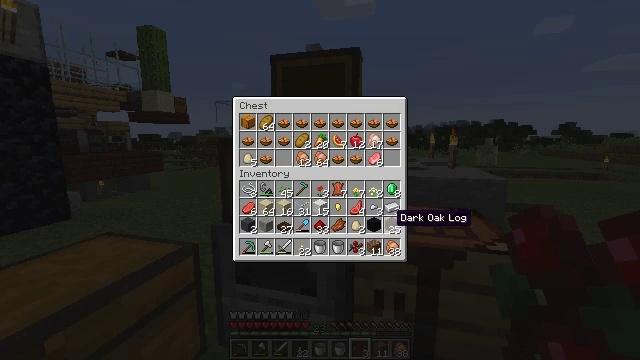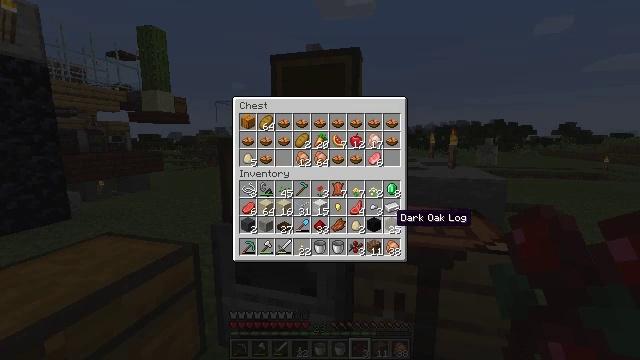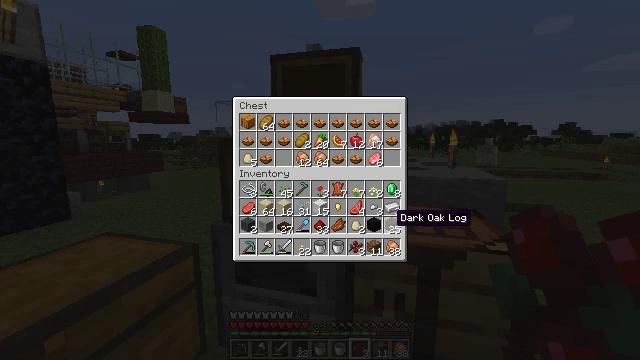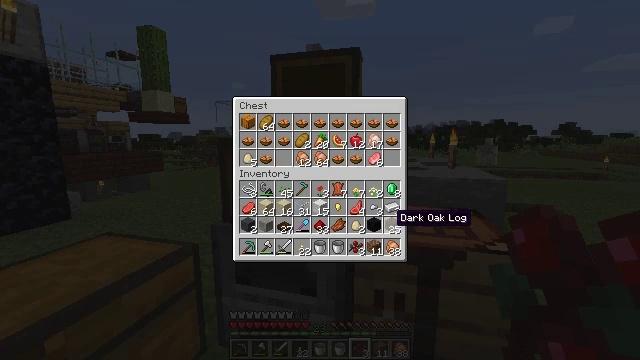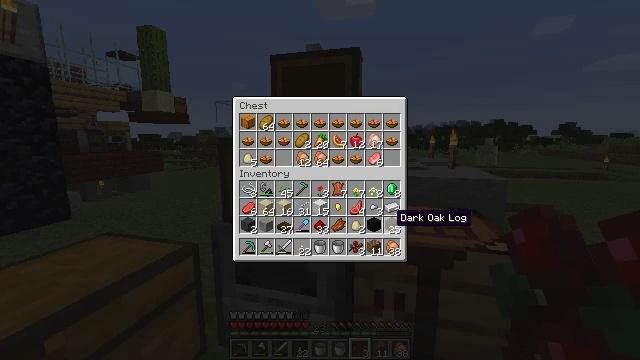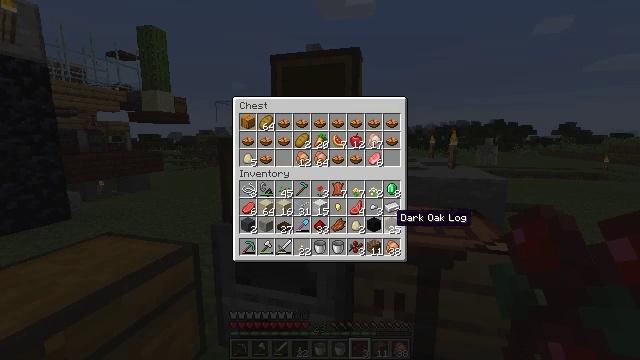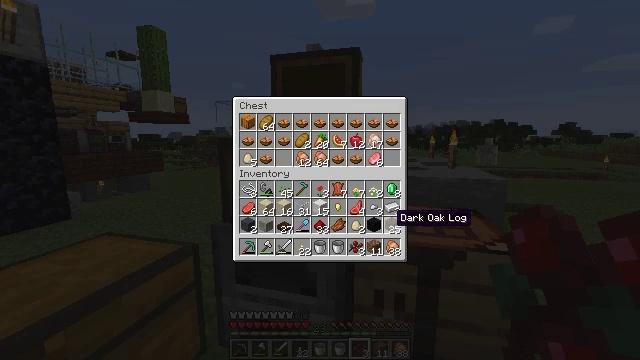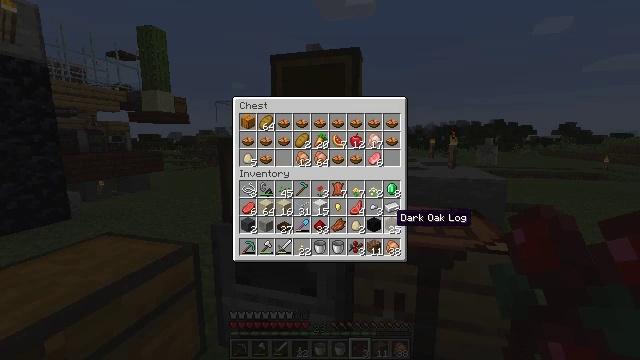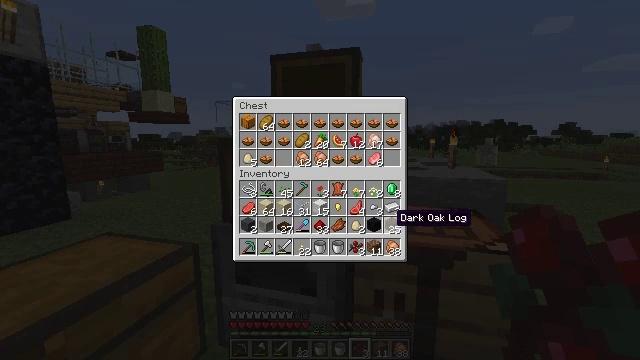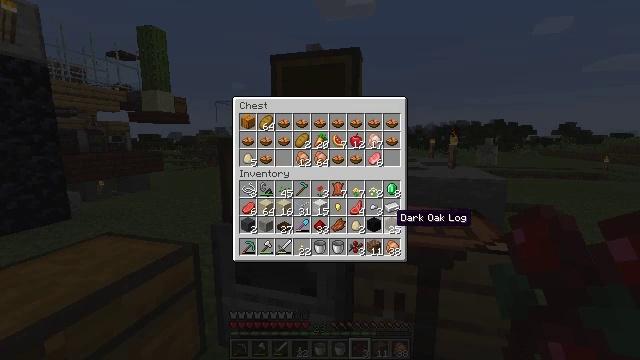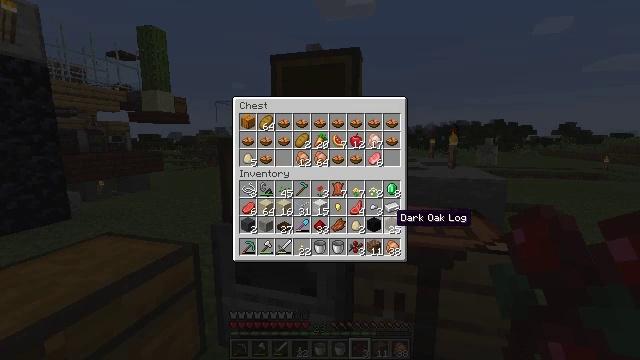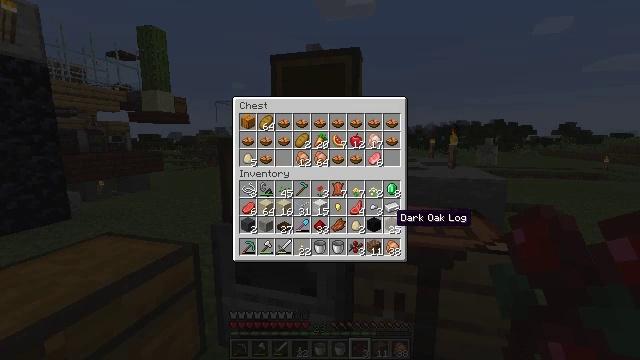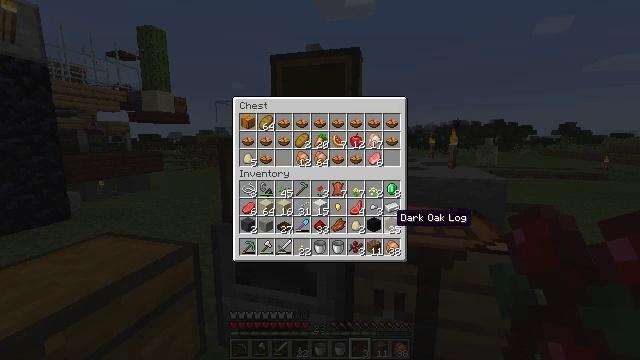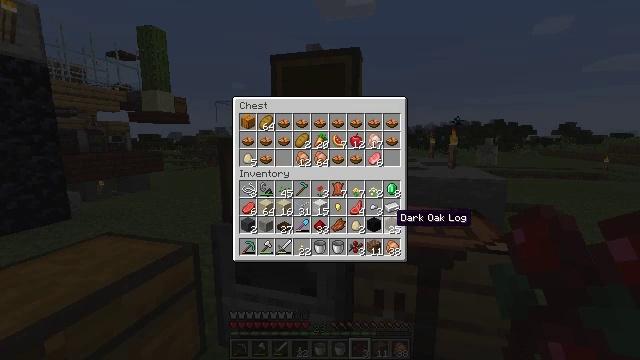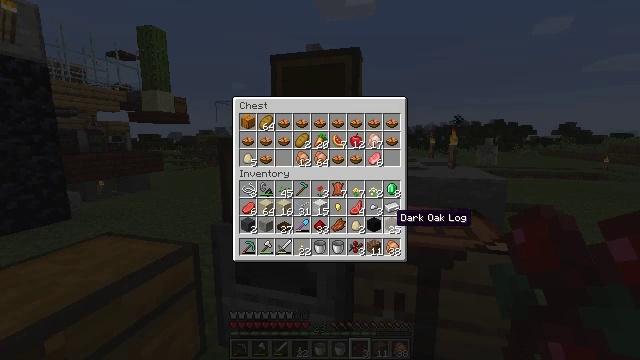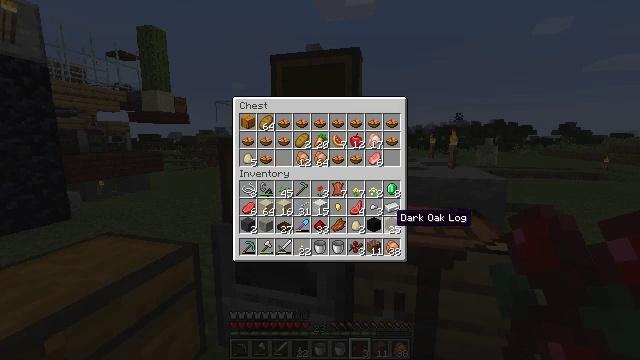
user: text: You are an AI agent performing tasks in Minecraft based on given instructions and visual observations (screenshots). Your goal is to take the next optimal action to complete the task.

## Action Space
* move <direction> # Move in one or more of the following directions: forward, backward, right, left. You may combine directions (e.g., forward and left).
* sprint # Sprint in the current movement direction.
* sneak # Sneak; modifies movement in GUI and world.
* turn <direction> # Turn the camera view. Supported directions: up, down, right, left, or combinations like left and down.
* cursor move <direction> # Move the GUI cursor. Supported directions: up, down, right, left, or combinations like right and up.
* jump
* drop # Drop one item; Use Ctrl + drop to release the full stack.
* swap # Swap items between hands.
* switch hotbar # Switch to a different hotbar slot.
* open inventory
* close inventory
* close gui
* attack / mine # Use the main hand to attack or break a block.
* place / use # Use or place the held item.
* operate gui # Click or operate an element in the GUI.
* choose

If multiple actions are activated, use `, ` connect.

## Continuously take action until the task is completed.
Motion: motion action
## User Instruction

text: Use a furnace to craft dried kelp.
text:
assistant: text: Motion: no_op
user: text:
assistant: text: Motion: no_op
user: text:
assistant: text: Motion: no_op
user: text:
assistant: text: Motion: no_op
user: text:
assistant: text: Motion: no_op
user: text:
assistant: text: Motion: no_op
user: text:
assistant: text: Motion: no_op
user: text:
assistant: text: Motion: no_op
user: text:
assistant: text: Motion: no_op
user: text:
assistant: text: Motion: no_op
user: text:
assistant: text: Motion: no_op
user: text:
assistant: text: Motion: no_op
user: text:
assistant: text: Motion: no_op
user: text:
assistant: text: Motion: no_op
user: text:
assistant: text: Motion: no_op
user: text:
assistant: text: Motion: no_op
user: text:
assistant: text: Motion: no_op
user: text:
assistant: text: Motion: attack / mine
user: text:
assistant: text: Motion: attack / mine
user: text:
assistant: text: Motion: attack / mine
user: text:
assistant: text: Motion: no_op
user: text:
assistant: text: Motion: no_op
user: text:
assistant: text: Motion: turn left
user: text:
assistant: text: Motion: no_op
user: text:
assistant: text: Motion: no_op
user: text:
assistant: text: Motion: no_op
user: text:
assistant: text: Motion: no_op
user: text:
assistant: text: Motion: no_op
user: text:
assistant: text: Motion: no_op
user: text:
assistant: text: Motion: no_op